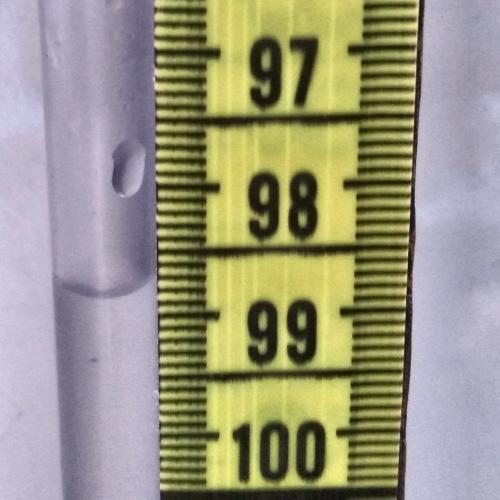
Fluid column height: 98.8 cm